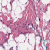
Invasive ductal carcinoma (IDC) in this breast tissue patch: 0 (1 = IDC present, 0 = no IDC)